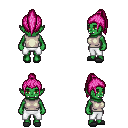
a pixel art fantasy rpg character, female body template, orc, green skin, white sleeveless shirt, white pants, pink long topknot hairstyle, gray slippers, four views (front, back, left, right), 2x2 character sprite sheet, small pixel art, hard edges, no anti-aliasing